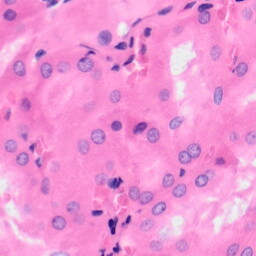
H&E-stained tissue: Kidney